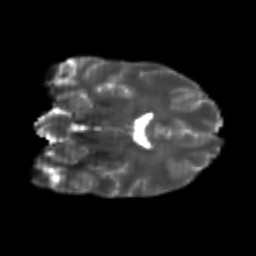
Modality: T2w
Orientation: coronal
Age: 22
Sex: male
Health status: healthy
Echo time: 0.074 s